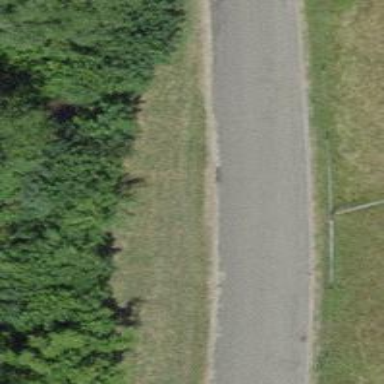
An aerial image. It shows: Unclassified road.